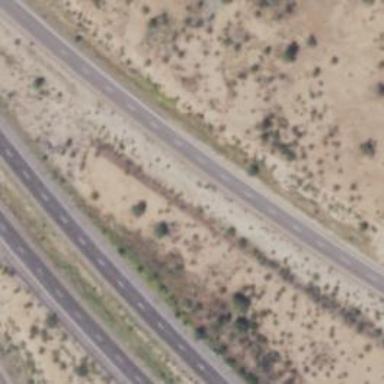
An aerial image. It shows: Asphalt trunk link road.